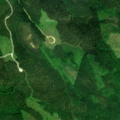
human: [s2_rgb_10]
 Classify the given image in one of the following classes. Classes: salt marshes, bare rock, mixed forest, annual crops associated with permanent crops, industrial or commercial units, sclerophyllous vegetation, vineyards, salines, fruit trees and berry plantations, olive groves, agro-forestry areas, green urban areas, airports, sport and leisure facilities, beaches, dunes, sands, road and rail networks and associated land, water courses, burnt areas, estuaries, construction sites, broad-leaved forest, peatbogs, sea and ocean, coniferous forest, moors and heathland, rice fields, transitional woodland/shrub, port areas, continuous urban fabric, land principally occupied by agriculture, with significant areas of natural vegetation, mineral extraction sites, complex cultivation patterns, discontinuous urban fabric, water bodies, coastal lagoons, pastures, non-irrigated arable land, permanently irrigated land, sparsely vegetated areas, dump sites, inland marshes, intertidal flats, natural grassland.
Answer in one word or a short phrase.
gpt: coniferous forest, mixed forest